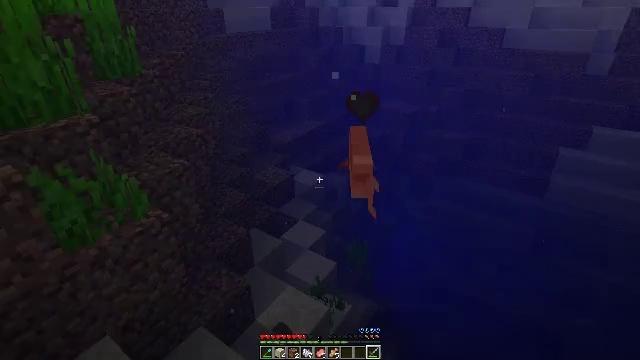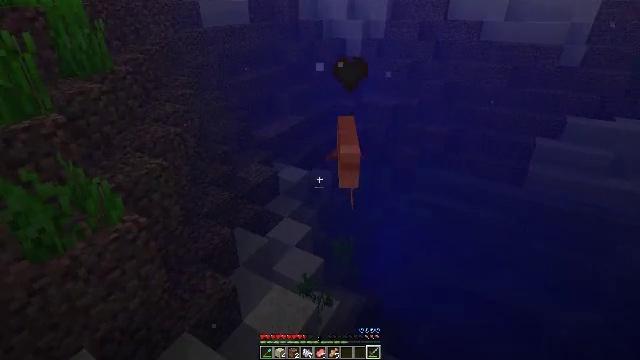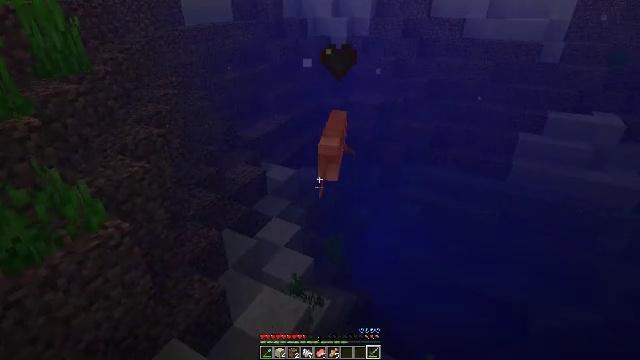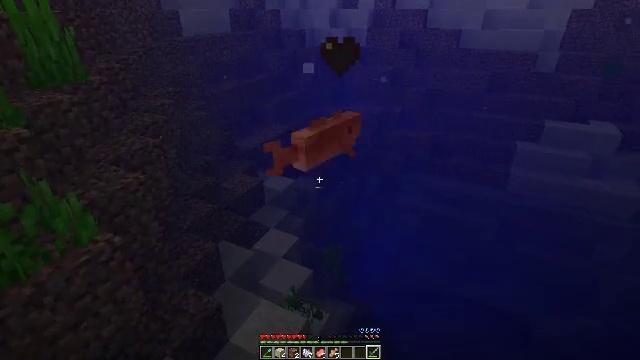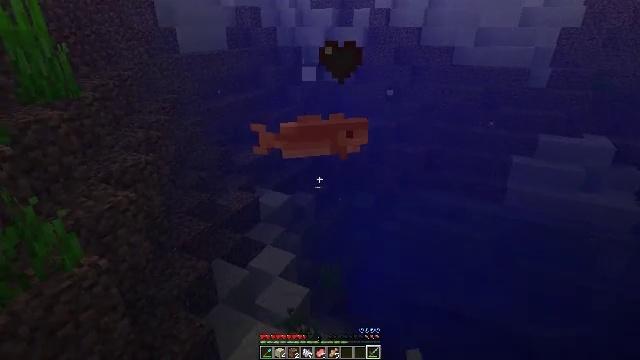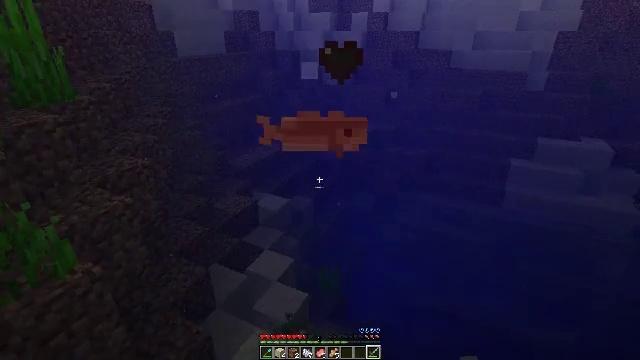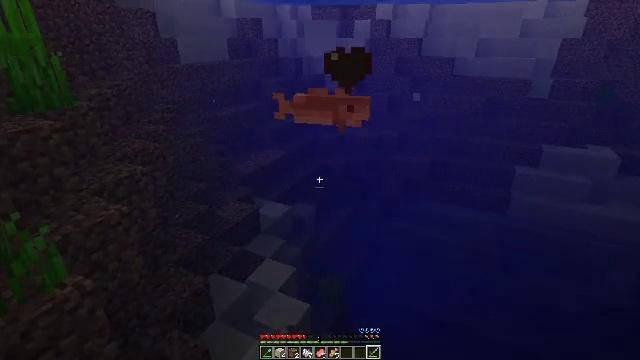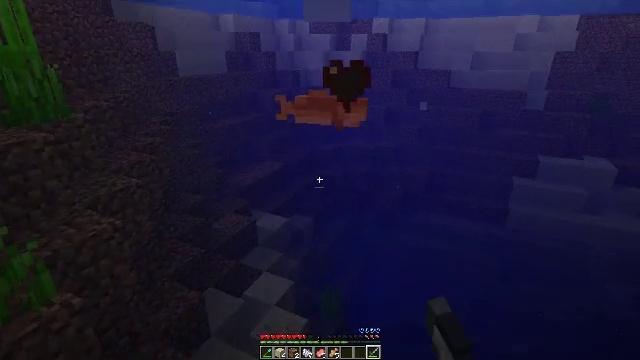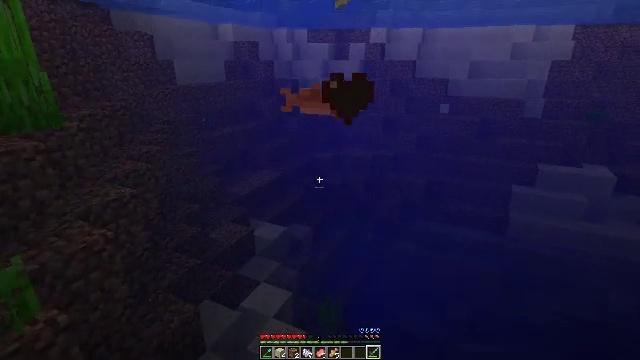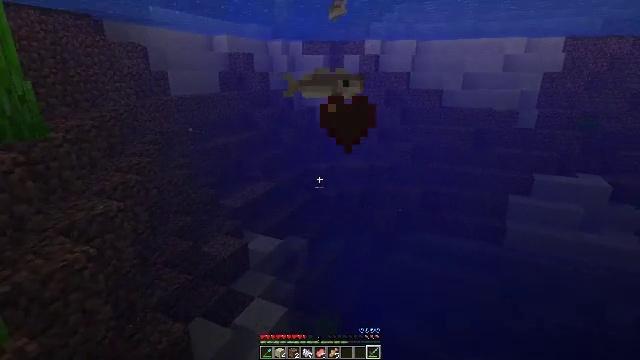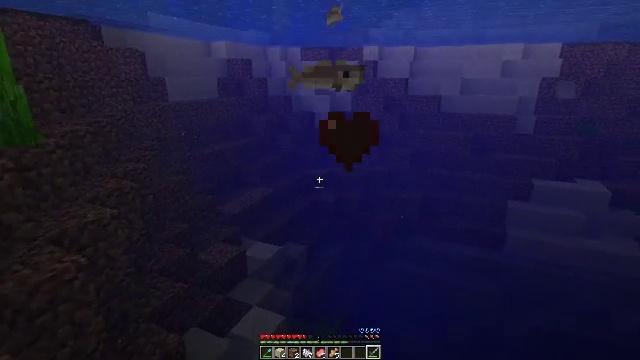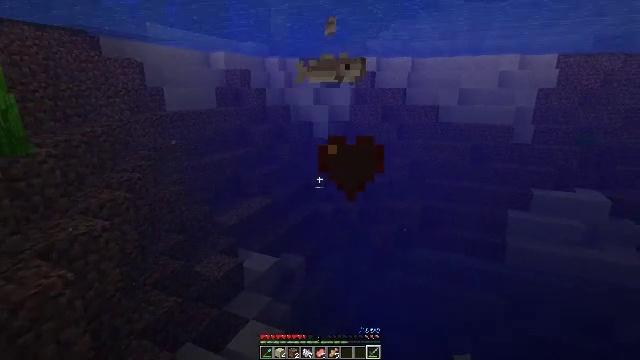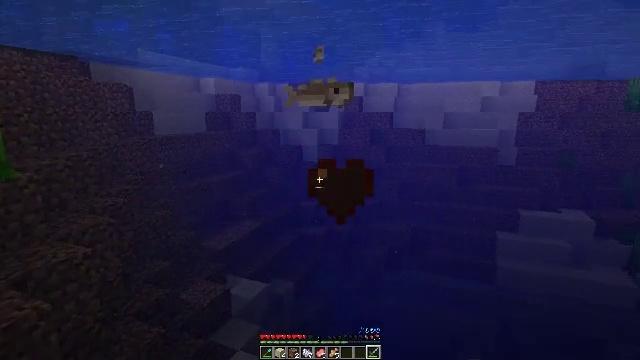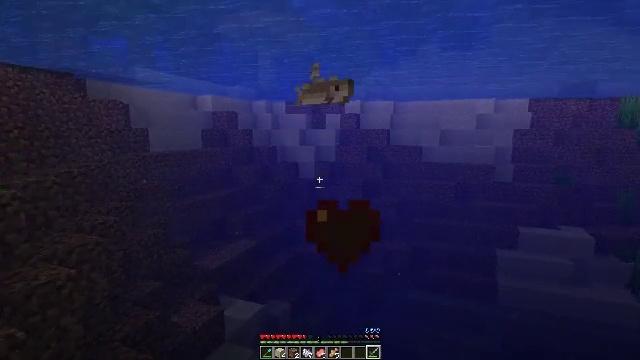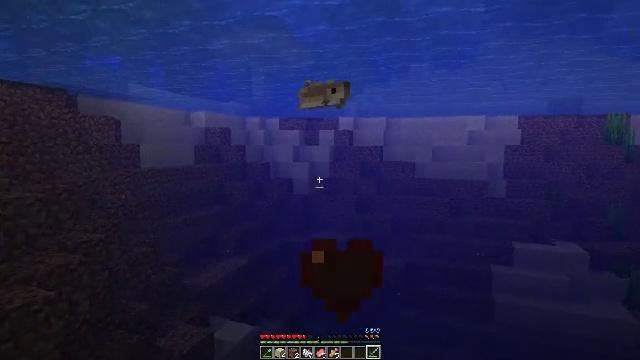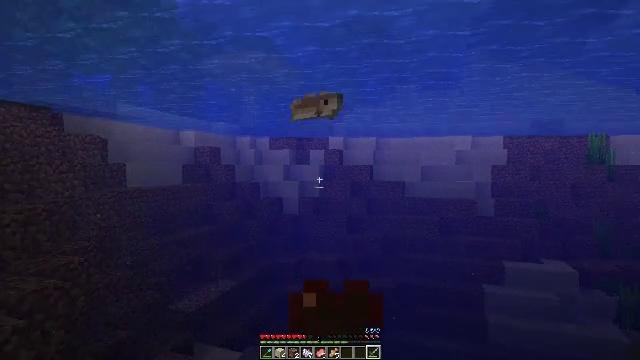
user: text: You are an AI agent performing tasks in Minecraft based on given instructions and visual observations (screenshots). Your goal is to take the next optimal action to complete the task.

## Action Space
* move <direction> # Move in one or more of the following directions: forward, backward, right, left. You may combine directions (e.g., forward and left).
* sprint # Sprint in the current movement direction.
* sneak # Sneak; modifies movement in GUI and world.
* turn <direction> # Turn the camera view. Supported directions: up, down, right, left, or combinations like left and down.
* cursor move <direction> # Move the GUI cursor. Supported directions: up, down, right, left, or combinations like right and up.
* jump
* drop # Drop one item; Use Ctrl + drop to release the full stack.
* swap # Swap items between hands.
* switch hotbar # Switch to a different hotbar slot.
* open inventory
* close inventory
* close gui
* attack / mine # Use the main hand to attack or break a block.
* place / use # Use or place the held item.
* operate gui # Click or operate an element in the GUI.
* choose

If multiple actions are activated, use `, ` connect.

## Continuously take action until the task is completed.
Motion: motion action
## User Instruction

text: Hunt fish.
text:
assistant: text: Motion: move forward, turn right, attack / mine
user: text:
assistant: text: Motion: move forward, turn right
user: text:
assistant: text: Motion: move forward, turn up
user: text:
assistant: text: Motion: move forward, turn up
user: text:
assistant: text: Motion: move forward
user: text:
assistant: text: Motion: move forward, turn up, attack / mine
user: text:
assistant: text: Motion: move forward, turn up, attack / mine
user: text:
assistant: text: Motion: move forward, turn up, attack / mine
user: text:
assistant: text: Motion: move forward, turn up
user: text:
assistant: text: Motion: move forward, turn up
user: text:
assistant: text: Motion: move forward, turn up
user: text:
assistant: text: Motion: move forward, turn right and up
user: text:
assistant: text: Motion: move forward, turn up
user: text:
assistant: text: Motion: move forward, turn right and up
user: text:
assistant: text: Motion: move forward, turn right and up
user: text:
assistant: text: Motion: move forward, turn right and up
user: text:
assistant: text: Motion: move forward
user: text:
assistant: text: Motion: move forward
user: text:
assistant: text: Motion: move forward, turn up
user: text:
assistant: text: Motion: move forward, turn up
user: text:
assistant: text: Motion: move forward, turn up
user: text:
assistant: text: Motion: move forward, turn up
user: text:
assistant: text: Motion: move forward, turn up
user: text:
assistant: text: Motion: move forward, turn right and up
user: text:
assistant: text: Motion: move forward, turn right and up
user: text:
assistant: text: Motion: move forward, turn right and up
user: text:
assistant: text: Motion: move forward, turn right and up
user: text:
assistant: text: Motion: move forward, attack / mine
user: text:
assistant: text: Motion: move forward, attack / mine
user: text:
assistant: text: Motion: move forward, attack / mine